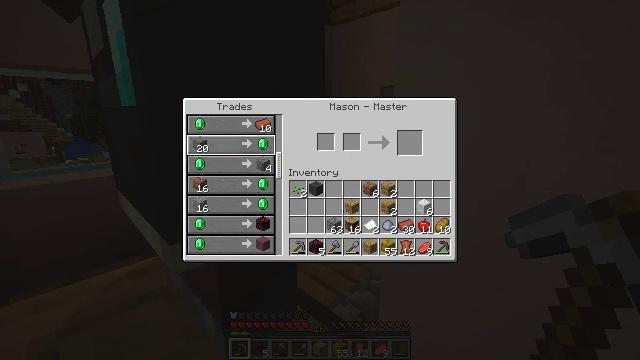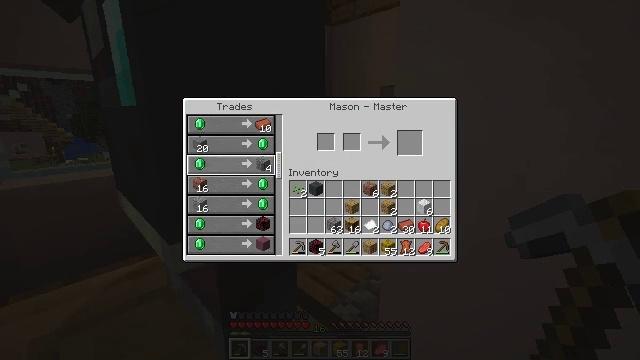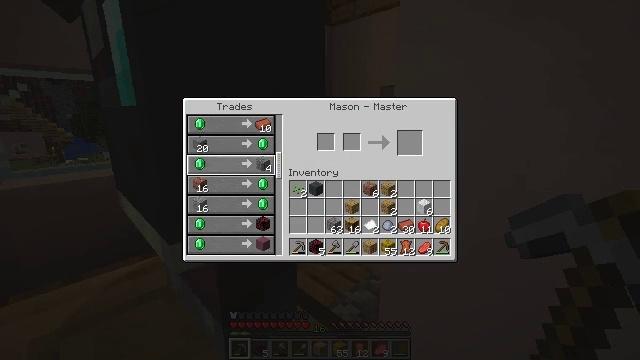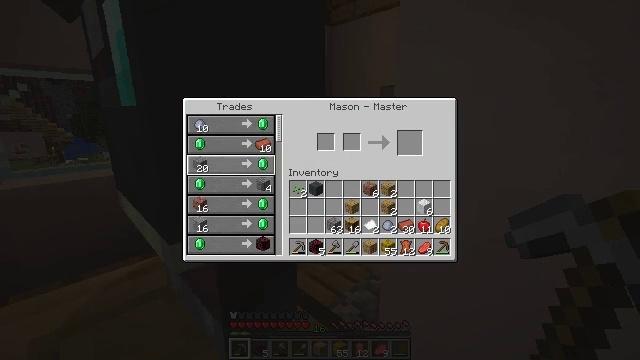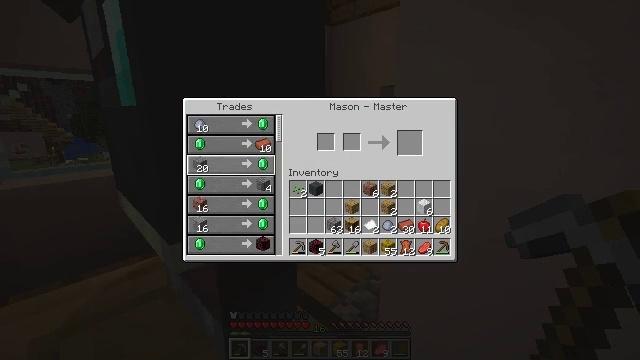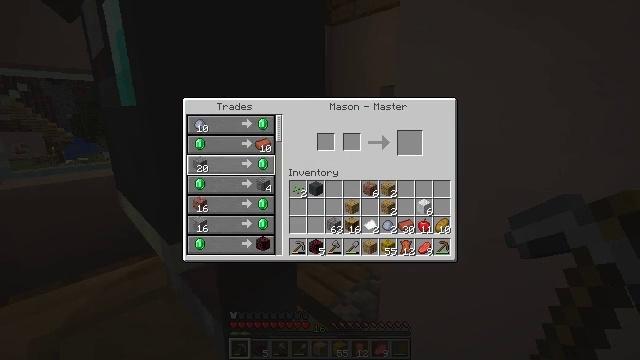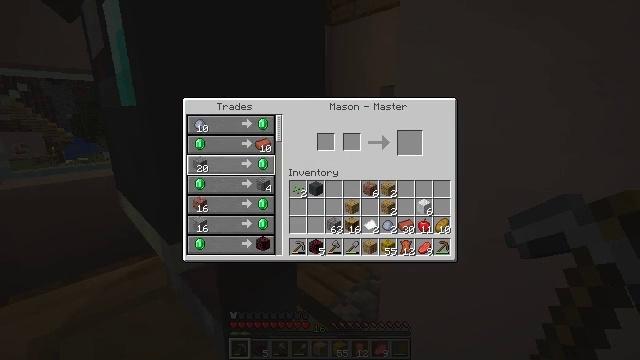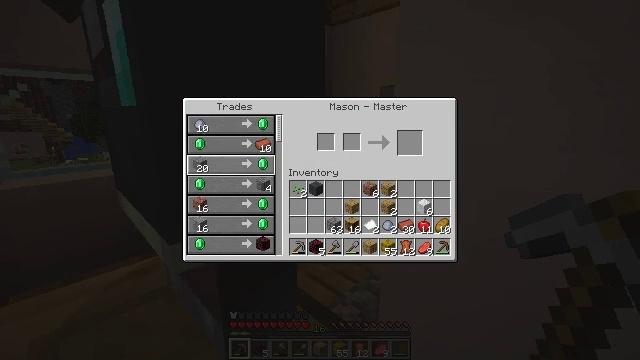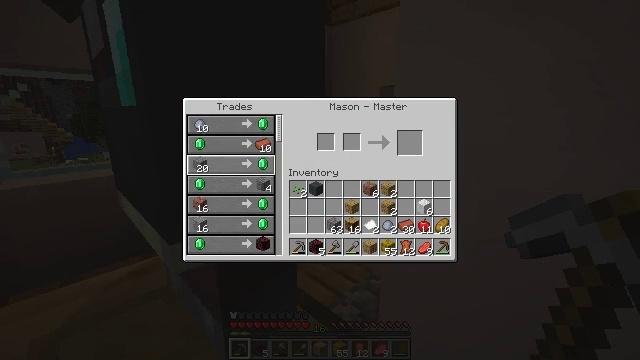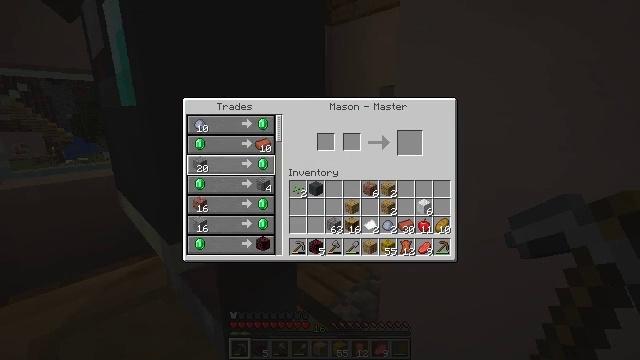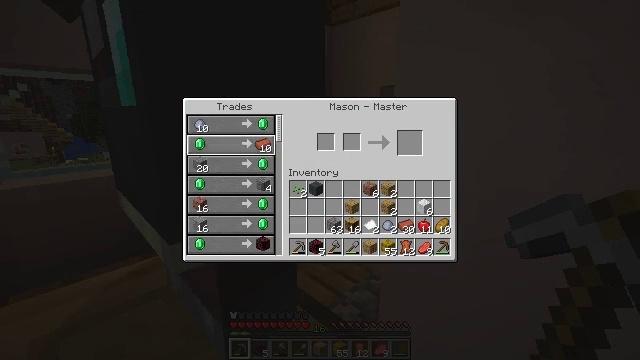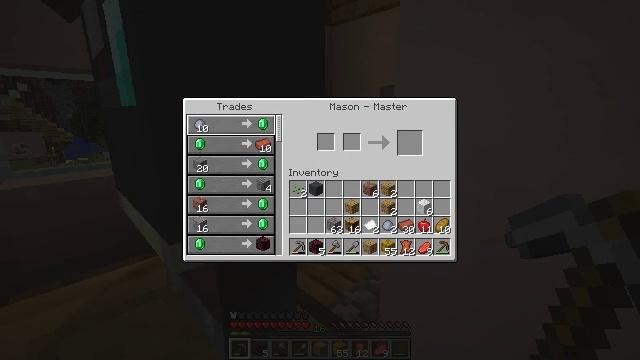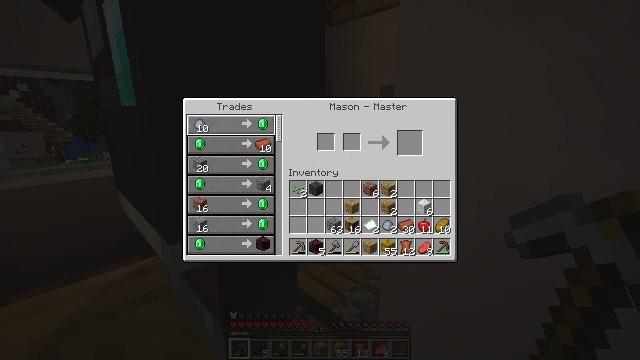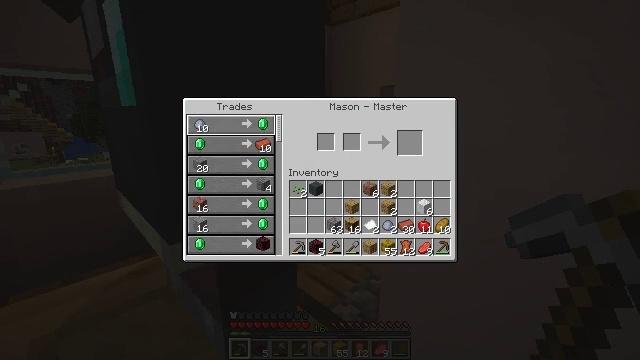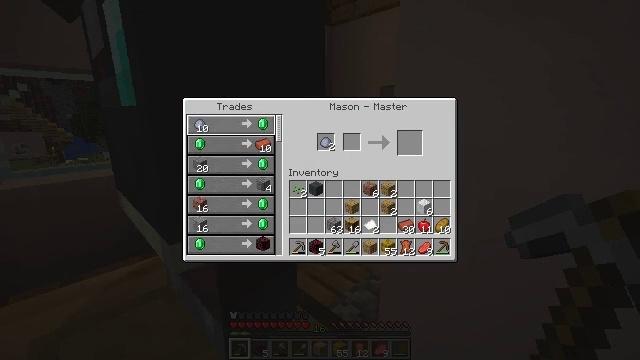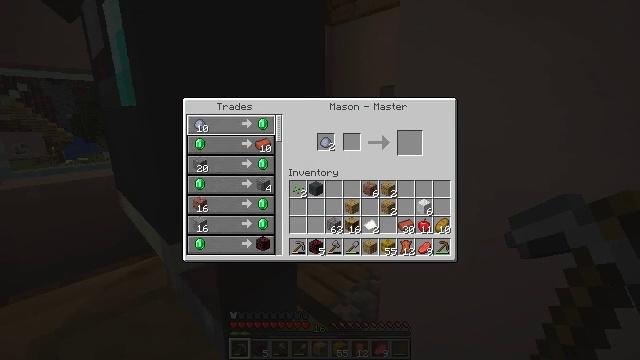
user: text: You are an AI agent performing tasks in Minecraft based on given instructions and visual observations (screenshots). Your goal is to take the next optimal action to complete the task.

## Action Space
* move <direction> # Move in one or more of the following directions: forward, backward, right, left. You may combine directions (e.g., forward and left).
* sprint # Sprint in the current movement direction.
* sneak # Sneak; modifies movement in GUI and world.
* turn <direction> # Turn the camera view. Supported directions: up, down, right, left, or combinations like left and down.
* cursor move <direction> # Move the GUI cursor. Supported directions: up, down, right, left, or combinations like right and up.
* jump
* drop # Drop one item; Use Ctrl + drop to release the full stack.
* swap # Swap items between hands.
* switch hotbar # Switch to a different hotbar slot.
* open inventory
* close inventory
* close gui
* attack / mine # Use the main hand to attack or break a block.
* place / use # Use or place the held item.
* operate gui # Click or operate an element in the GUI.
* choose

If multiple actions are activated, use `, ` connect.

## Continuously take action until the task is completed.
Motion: motion action
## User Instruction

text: Mine black glazed terracotta.
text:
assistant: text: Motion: cursor move down
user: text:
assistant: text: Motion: no_op
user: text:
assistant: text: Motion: no_op
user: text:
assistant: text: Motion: no_op
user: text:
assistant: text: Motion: no_op
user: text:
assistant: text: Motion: no_op
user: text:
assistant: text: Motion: no_op
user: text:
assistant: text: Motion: no_op
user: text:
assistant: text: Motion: no_op
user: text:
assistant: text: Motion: cursor move up
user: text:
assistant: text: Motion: cursor move up
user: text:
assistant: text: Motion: cursor move up
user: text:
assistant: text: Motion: no_op
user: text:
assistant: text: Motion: operate gui
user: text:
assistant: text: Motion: operate gui
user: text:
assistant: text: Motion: operate gui
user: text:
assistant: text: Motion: operate gui
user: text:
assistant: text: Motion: operate gui
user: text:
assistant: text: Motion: operate gui
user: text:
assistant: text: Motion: no_op
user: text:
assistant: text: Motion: no_op
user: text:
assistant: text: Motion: no_op
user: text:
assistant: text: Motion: no_op
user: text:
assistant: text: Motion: cursor move down
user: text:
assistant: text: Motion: cursor move down
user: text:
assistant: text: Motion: cursor move down
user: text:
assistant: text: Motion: cursor move down
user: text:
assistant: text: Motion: no_op
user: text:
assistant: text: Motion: no_op
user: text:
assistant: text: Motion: no_op